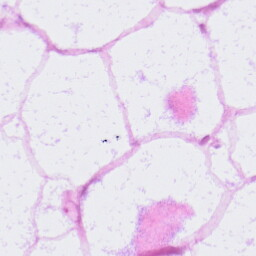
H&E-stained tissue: LymphNode